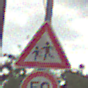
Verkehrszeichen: KinderRechts
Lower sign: Geschwindigkeit50
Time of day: MorningAfternoon
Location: Outdoor (Suburban)
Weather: PartlyCloudy
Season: NotSpecified
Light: Natural